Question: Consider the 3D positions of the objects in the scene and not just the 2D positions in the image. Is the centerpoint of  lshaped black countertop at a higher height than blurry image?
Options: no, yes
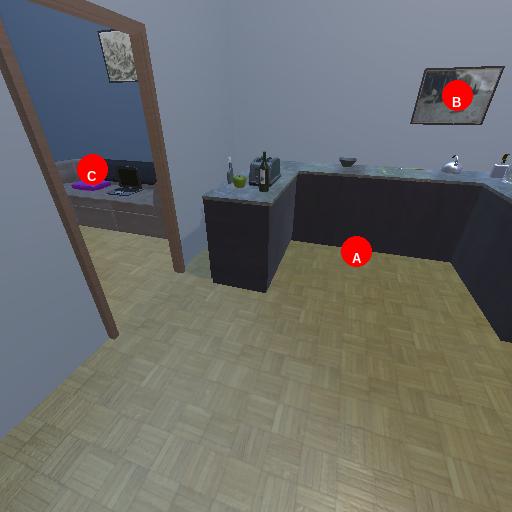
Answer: no